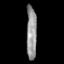
Tissue: prostate
Cell type: T cells
Senescence score: 0.6966
Nuclear area (px): 531
Mean DAPI intensity: 150.606